Question: I've prepared a picture for my question which is shown below.

Now I will tell you what I want. As you can see I have three forms.
- - -
And now I want to have an access from Form3 to data from Form1. And here is my question: how to create objects of these forms. I have a problem to get a correct data dependence between them.
I don't have a code because I only create a new form instance like this 'Dim f2 As Form2 = New Form2()' and then from Form2: 'Dim f3 As Form3 = New Form3()'
And then in Form3 I do this: 'Dim f1 As Form1 = New Form1()' and I don't have access to data in Form1.
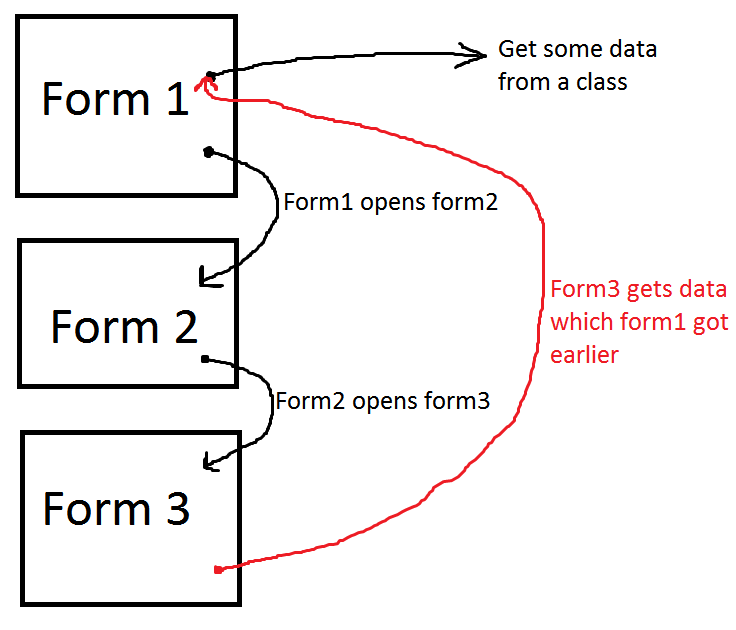
Answer: You can override the constructor for your 'Form2' and 'Form3' to take arguments - specifically you could make an array containing the data from 'Form1' and then pass that array through into 'Form2' and 'Form3'.
This is done by making a 'Public Sub New' method in the code behind 'Form2' and 'Form3' whose signature contains the datatypes you want to pass across.
You'll want to assign the passed over data to a private variable in the constructor, so you can then reference it with other methods on the new form.